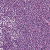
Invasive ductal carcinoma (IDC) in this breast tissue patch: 1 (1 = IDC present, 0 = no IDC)